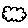
Label: cloud